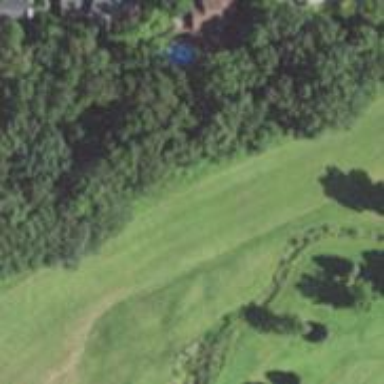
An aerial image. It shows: Golf fairway surrounded by grass.